Question: Strugglig a bit with what seems to be a margin issue with jScrollPane. Tried setting margin: 0 pretty much on every element that's inside the jsp and on the actual jsp elements. I'm attaching a picture to show you the issue. The problem is the small black stripe between the content and the actual scrollbar.

'''
width: 100%;
min-height: 60px;
max-height: 300px;
margin: 0;
padding: 0;
'''
'''
.jspContainer
{
overflow: hidden;
position: relative;
}
.jspPane
{
position: absolute;
}
.jspVerticalBar
{
position: absolute;
top: 0;
right: 0px;
width: 5px;
height: 100%;
background: url('../img/staffUl.png') repeat;
}
.jspHorizontalBar
{
position: absolute;
bottom: 0;
left: 0;
width: 100%;
height: 16px;
background: red;
}
.jspVerticalBar *,
.jspHorizontalBar *
{
margin: 0;
padding: 0;
}
.jspCap
{
display: none;
}
.jspHorizontalBar .jspCap
{
float: left;
}
.jspTrack
{
background: transparent;
position: relative;
}
.jspDrag
{
background: #2a2a2a;
position: relative;
top: 0;
left: 0;
cursor: pointer;
}
.jspHorizontalBar .jspTrack,
.jspHorizontalBar .jspDrag
{
float: left;
height: 100%;
}
.jspArrow
{
background: #50506d;
text-indent: -20000px;
display: block;
cursor: pointer;
}
.jspArrow.jspDisabled
{
cursor: default;
background: #80808d;
}
.jspVerticalBar .jspArrow
{
height: 16px;
'''
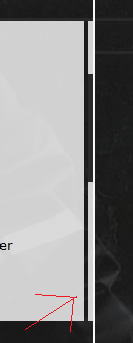
Answer: KG Christensen,
Literally just had the same problem as you. Took some digging around until I figured out that this is actually a "feature" of jScrollPane. The solution is to the set the config parameter 'verticalGutter' to 0. It is 4px by default.
'''
$(paneElement).jScrollPane({
verticalGutter: 0
});
'''
Should do the trick!